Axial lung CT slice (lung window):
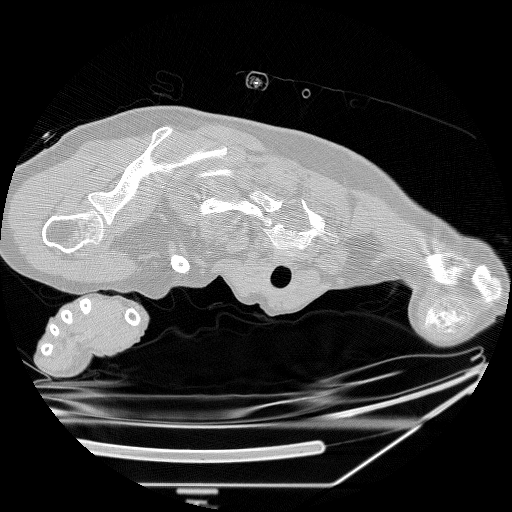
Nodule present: no